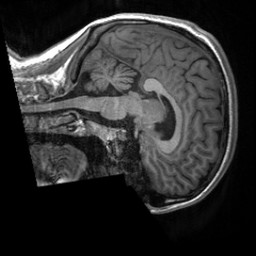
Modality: T1w
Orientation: sagittal
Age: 21
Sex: female
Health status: healthy
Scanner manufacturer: siemens
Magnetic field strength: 3 T
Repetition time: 2 s
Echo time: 0.00232 s